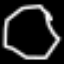
Label: octagon